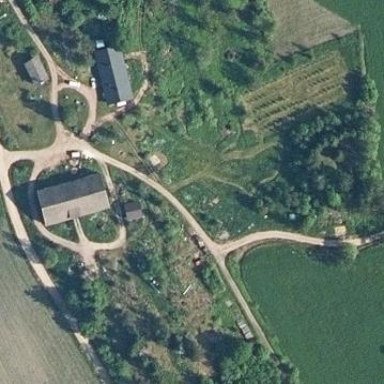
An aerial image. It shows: Farmyard area.